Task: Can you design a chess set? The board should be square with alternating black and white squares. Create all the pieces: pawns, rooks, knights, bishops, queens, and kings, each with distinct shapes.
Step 3583:
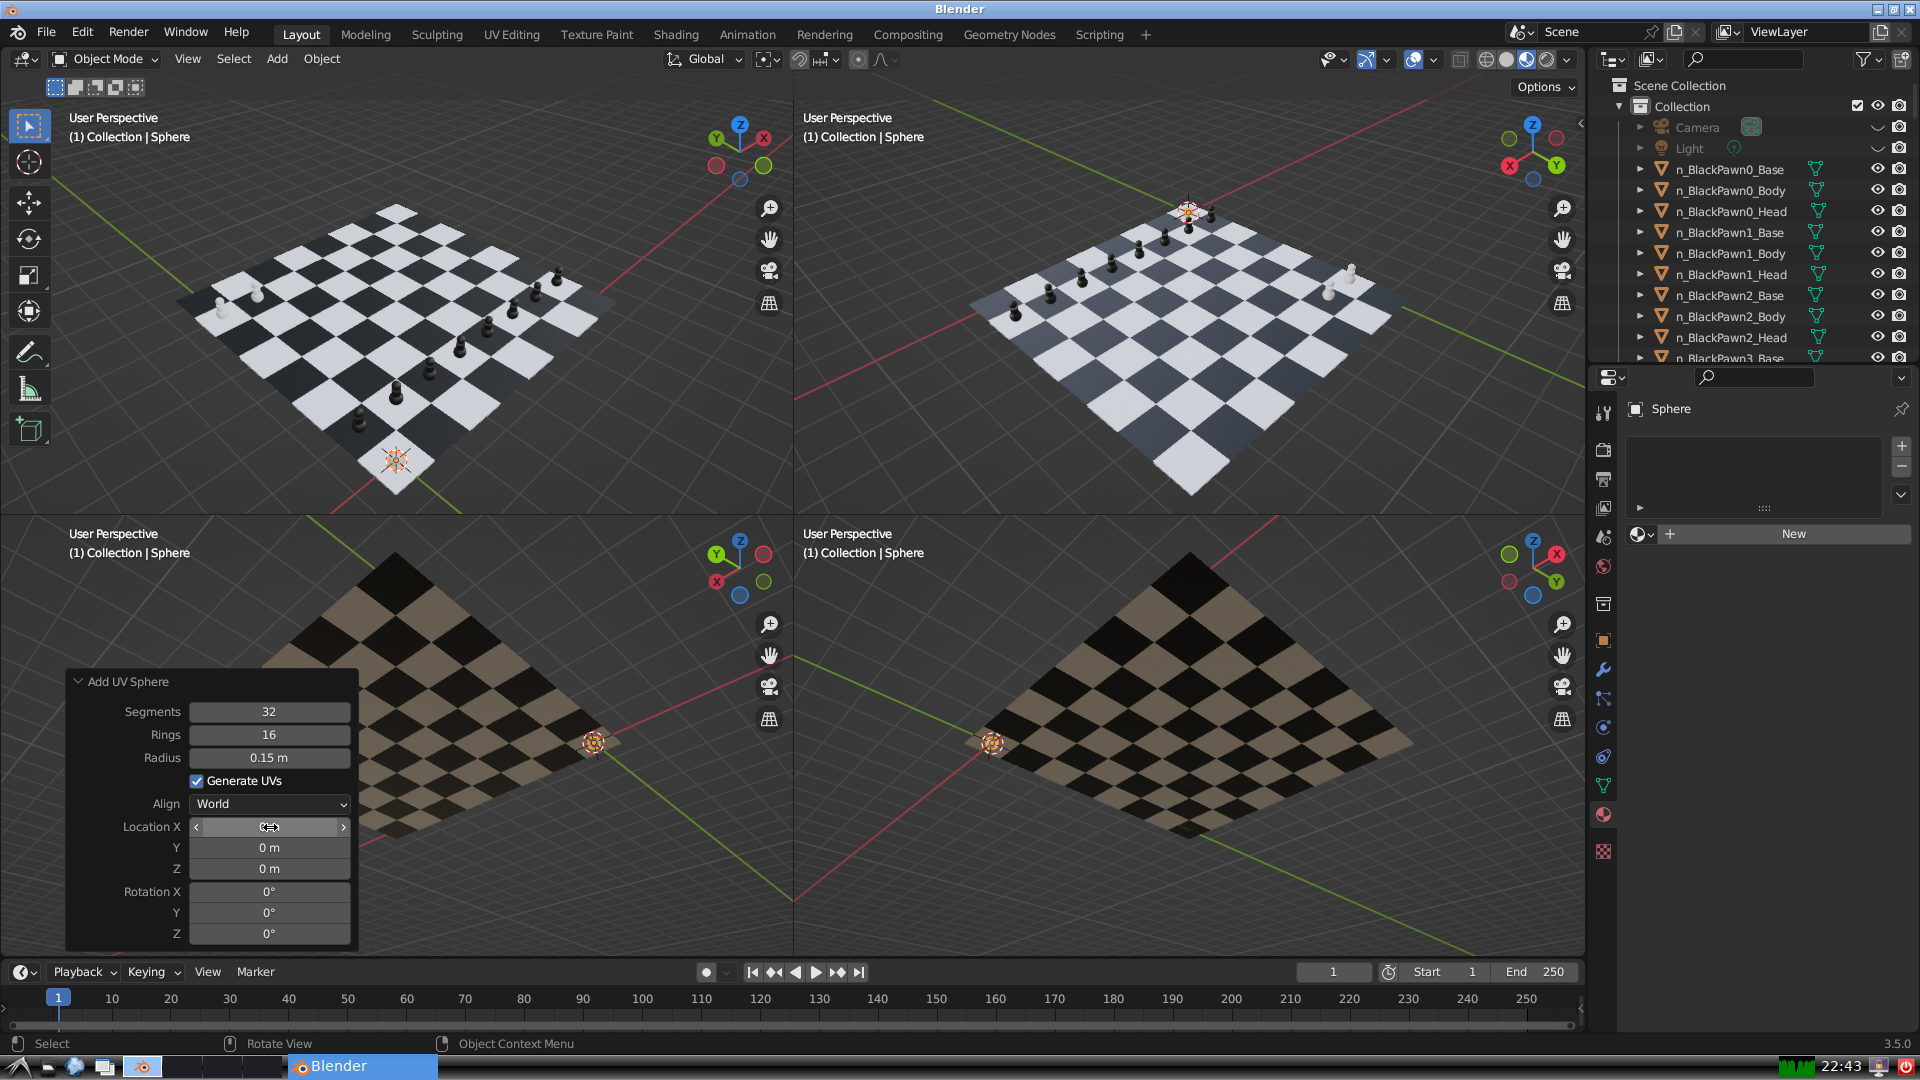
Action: click: no